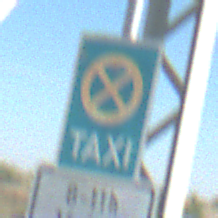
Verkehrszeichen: Taxenstand
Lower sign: ZeitangabenOhneBeschraenkungAufWochentage2
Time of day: MorningAfternoon
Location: Outdoor (Special)
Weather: Clear
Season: NotSpecified
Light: Natural